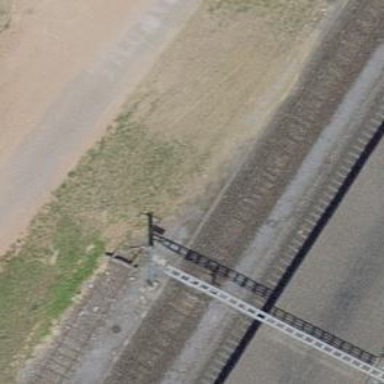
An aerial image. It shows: Railway buffer stop.